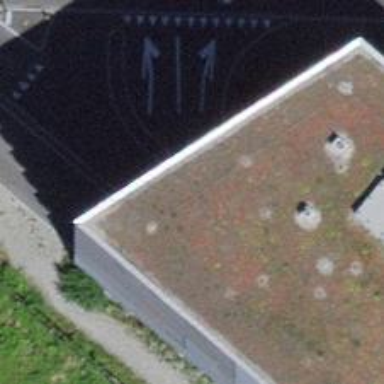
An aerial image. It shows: Parking entrance.